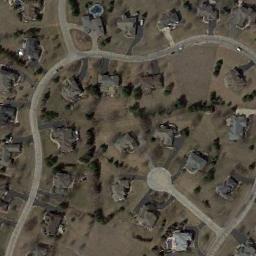
Label: residential